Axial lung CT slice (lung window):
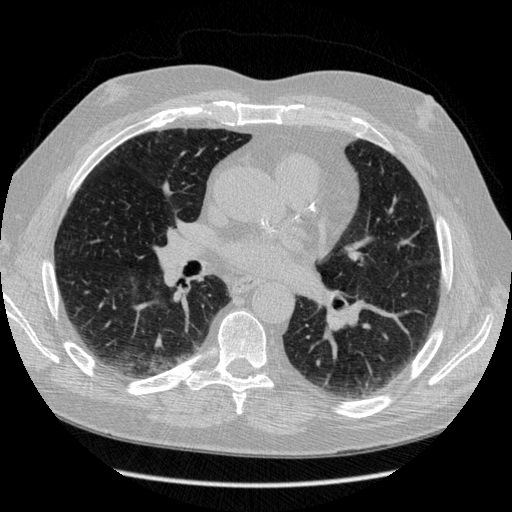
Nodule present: no